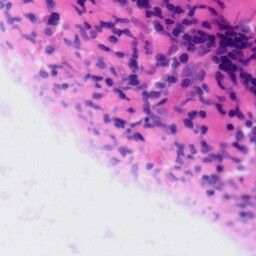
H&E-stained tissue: Tonsil